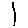
Label: line